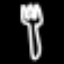
Label: fork